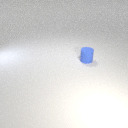
small blue rubber cylinder